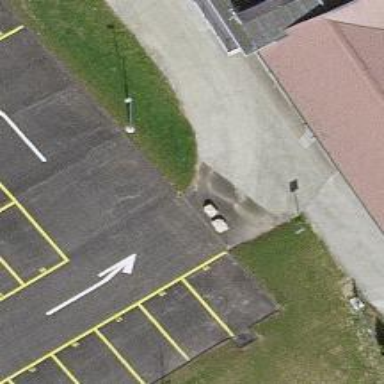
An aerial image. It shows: Bollard barrier.